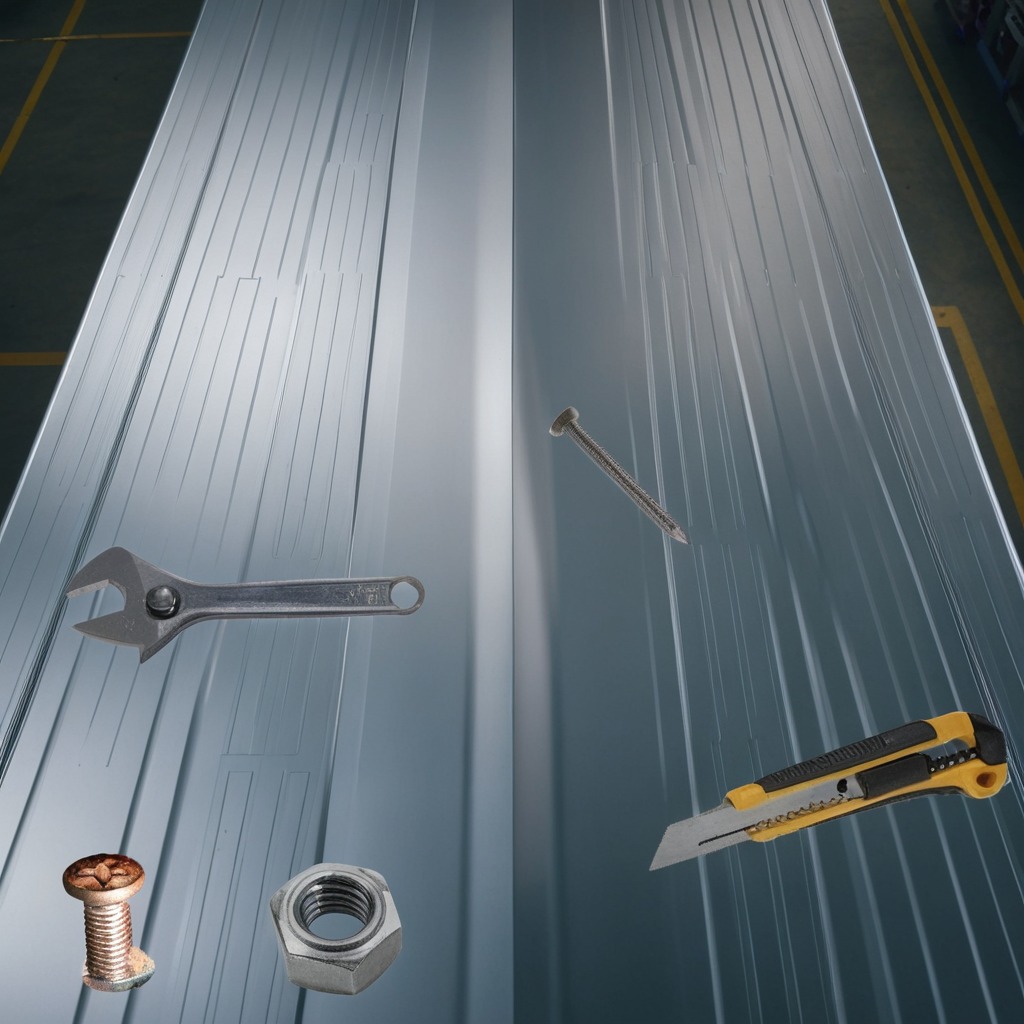
A utility knife, a metal machine screw, an iron nail, a metal nut, and a wrench are lying on the toolbox surface.